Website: lowes
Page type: payment
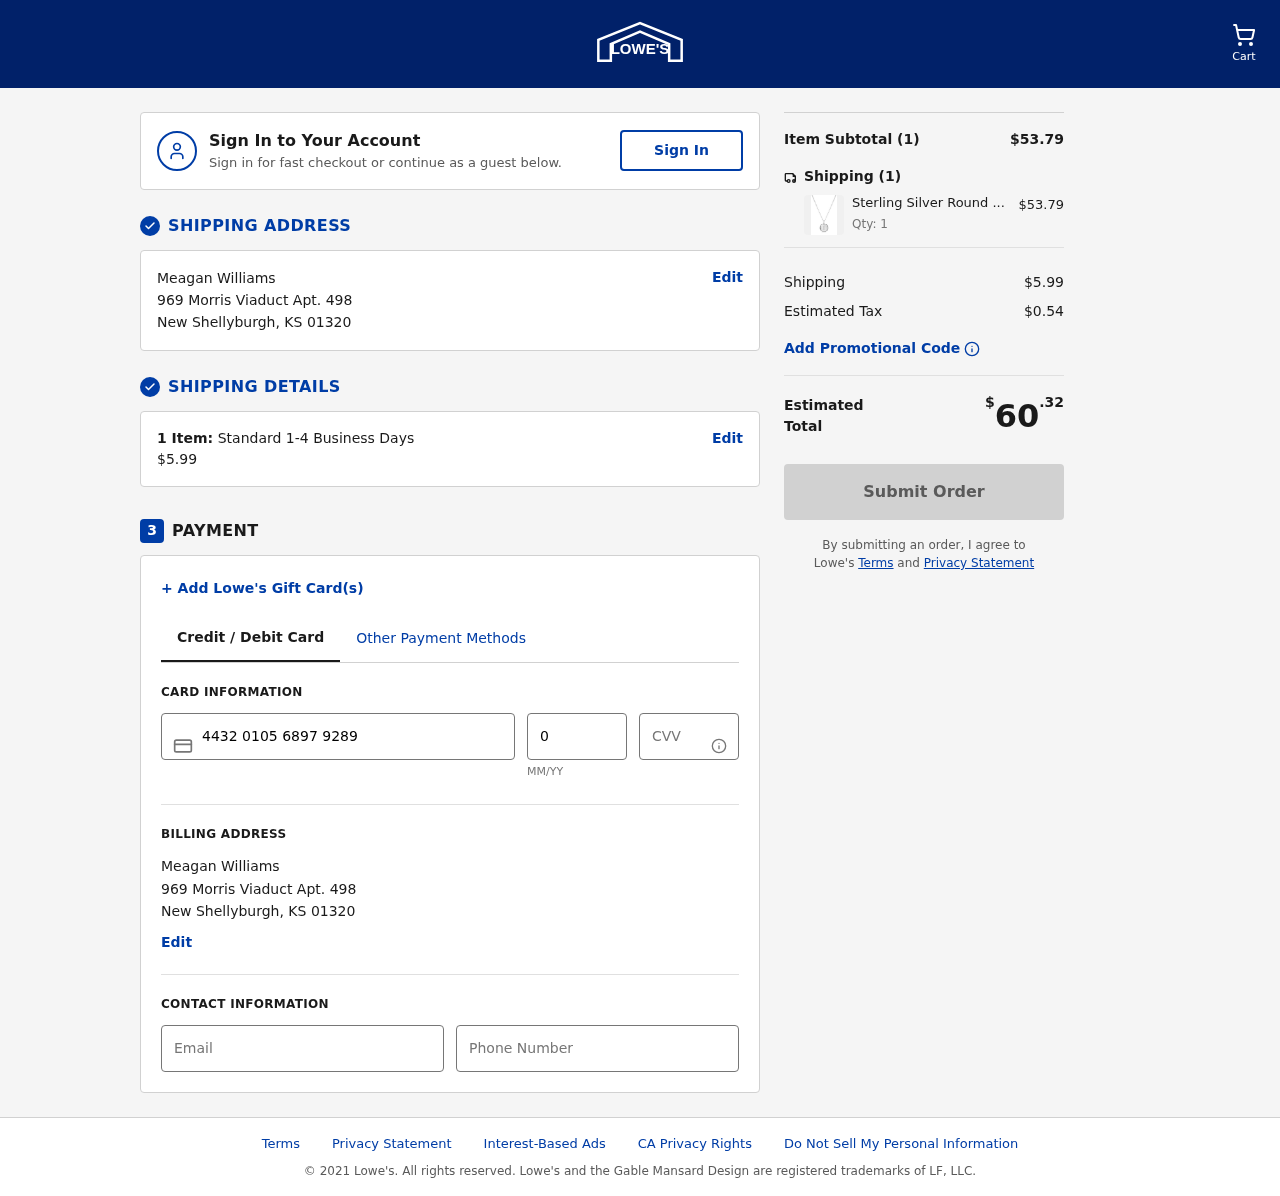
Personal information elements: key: PII_CARD_CVV
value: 267
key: PII_CARD_EXPIRY
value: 07/30
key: PII_CARD_NUMBER
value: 4432 0105 6897 9289
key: PII_CITY
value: New Shellyburgh
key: PII_EMAIL
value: mwilliams@gmail.com
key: PII_FULLNAME
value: Meagan Williams
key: PII_PHONE
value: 7299885144
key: PII_POSTCODE
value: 01320
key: PII_STATE_ABBR
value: KS
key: PII_STREET
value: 969 Morris Viaduct Apt. 498
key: PII_FULLNAME2
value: Meagan Williams
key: PII_STREET2
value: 969 Morris Viaduct Apt. 498
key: PII_CITY2
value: New Shellyburgh
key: PII_STATE_ABBR2
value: KS
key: PII_POSTCODE2
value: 01320
Product elements: key: PRODUCT1_NAME
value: Sterling Silver Round Disc Initial "I" Pendant Necklace, 18.64"
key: PRODUCT1_PRICE
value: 53.79
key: PRODUCT1_QUANTITY
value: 1
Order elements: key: ORDER_NUM_ITEMS
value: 1
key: ORDER_SHIPPING_COST
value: $5.99
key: ORDER_NUM_ITEMS2
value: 1
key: ORDER_SUBTOTAL
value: $53.79
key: ORDER_NUM_ITEMS3
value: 1
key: ORDER_SHIPPING_COST2
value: $5.99
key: ORDER_TAX
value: $0.54
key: ORDER_TOTAL
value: $60.32